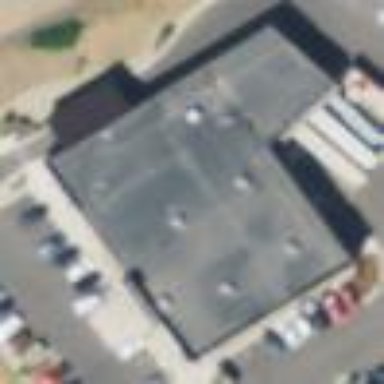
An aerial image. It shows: Flat-roofed retail building.